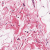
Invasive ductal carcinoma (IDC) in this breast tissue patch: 0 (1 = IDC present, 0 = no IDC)